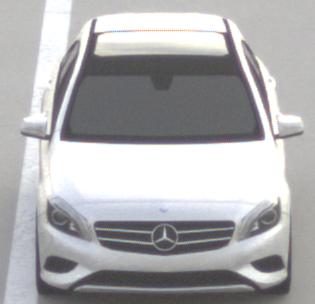
Make: Mercedes-Benz
Model: A 180
Detailed model: A-Class (176)
Model produced from: 2012/09
Model produced until: 2015/07
Doors: 5
Color: white
Road condition: dry road
Daytime: sunrise or sunset
Contrast: low contrast